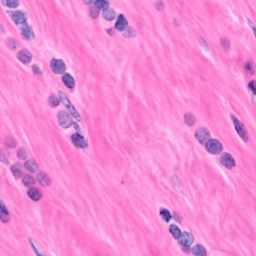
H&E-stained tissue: Breast